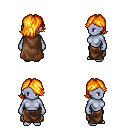
a pixel art fantasy rpg character, female body template, dark elf, purple skin, brown cape, robe skirt, light blonde swoop hairstyle, four views (front, back, left, right), 2x2 character sprite sheet, small pixel art, hard edges, no anti-aliasing